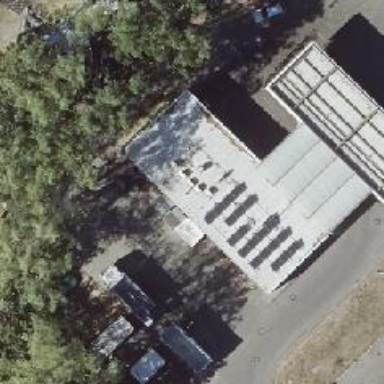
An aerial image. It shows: Car wash facility.